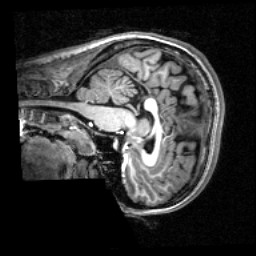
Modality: T1w
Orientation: sagittal
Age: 19
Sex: female